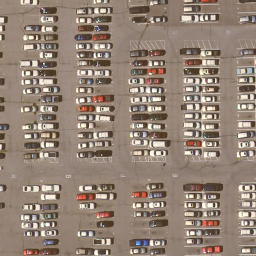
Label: parkinglot